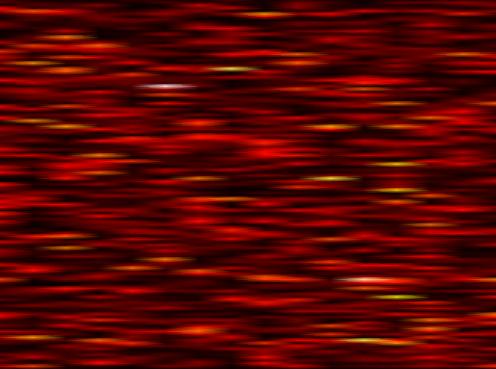
Label: WOLA